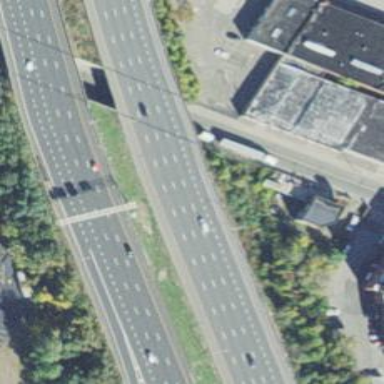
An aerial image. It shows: View of motorway.